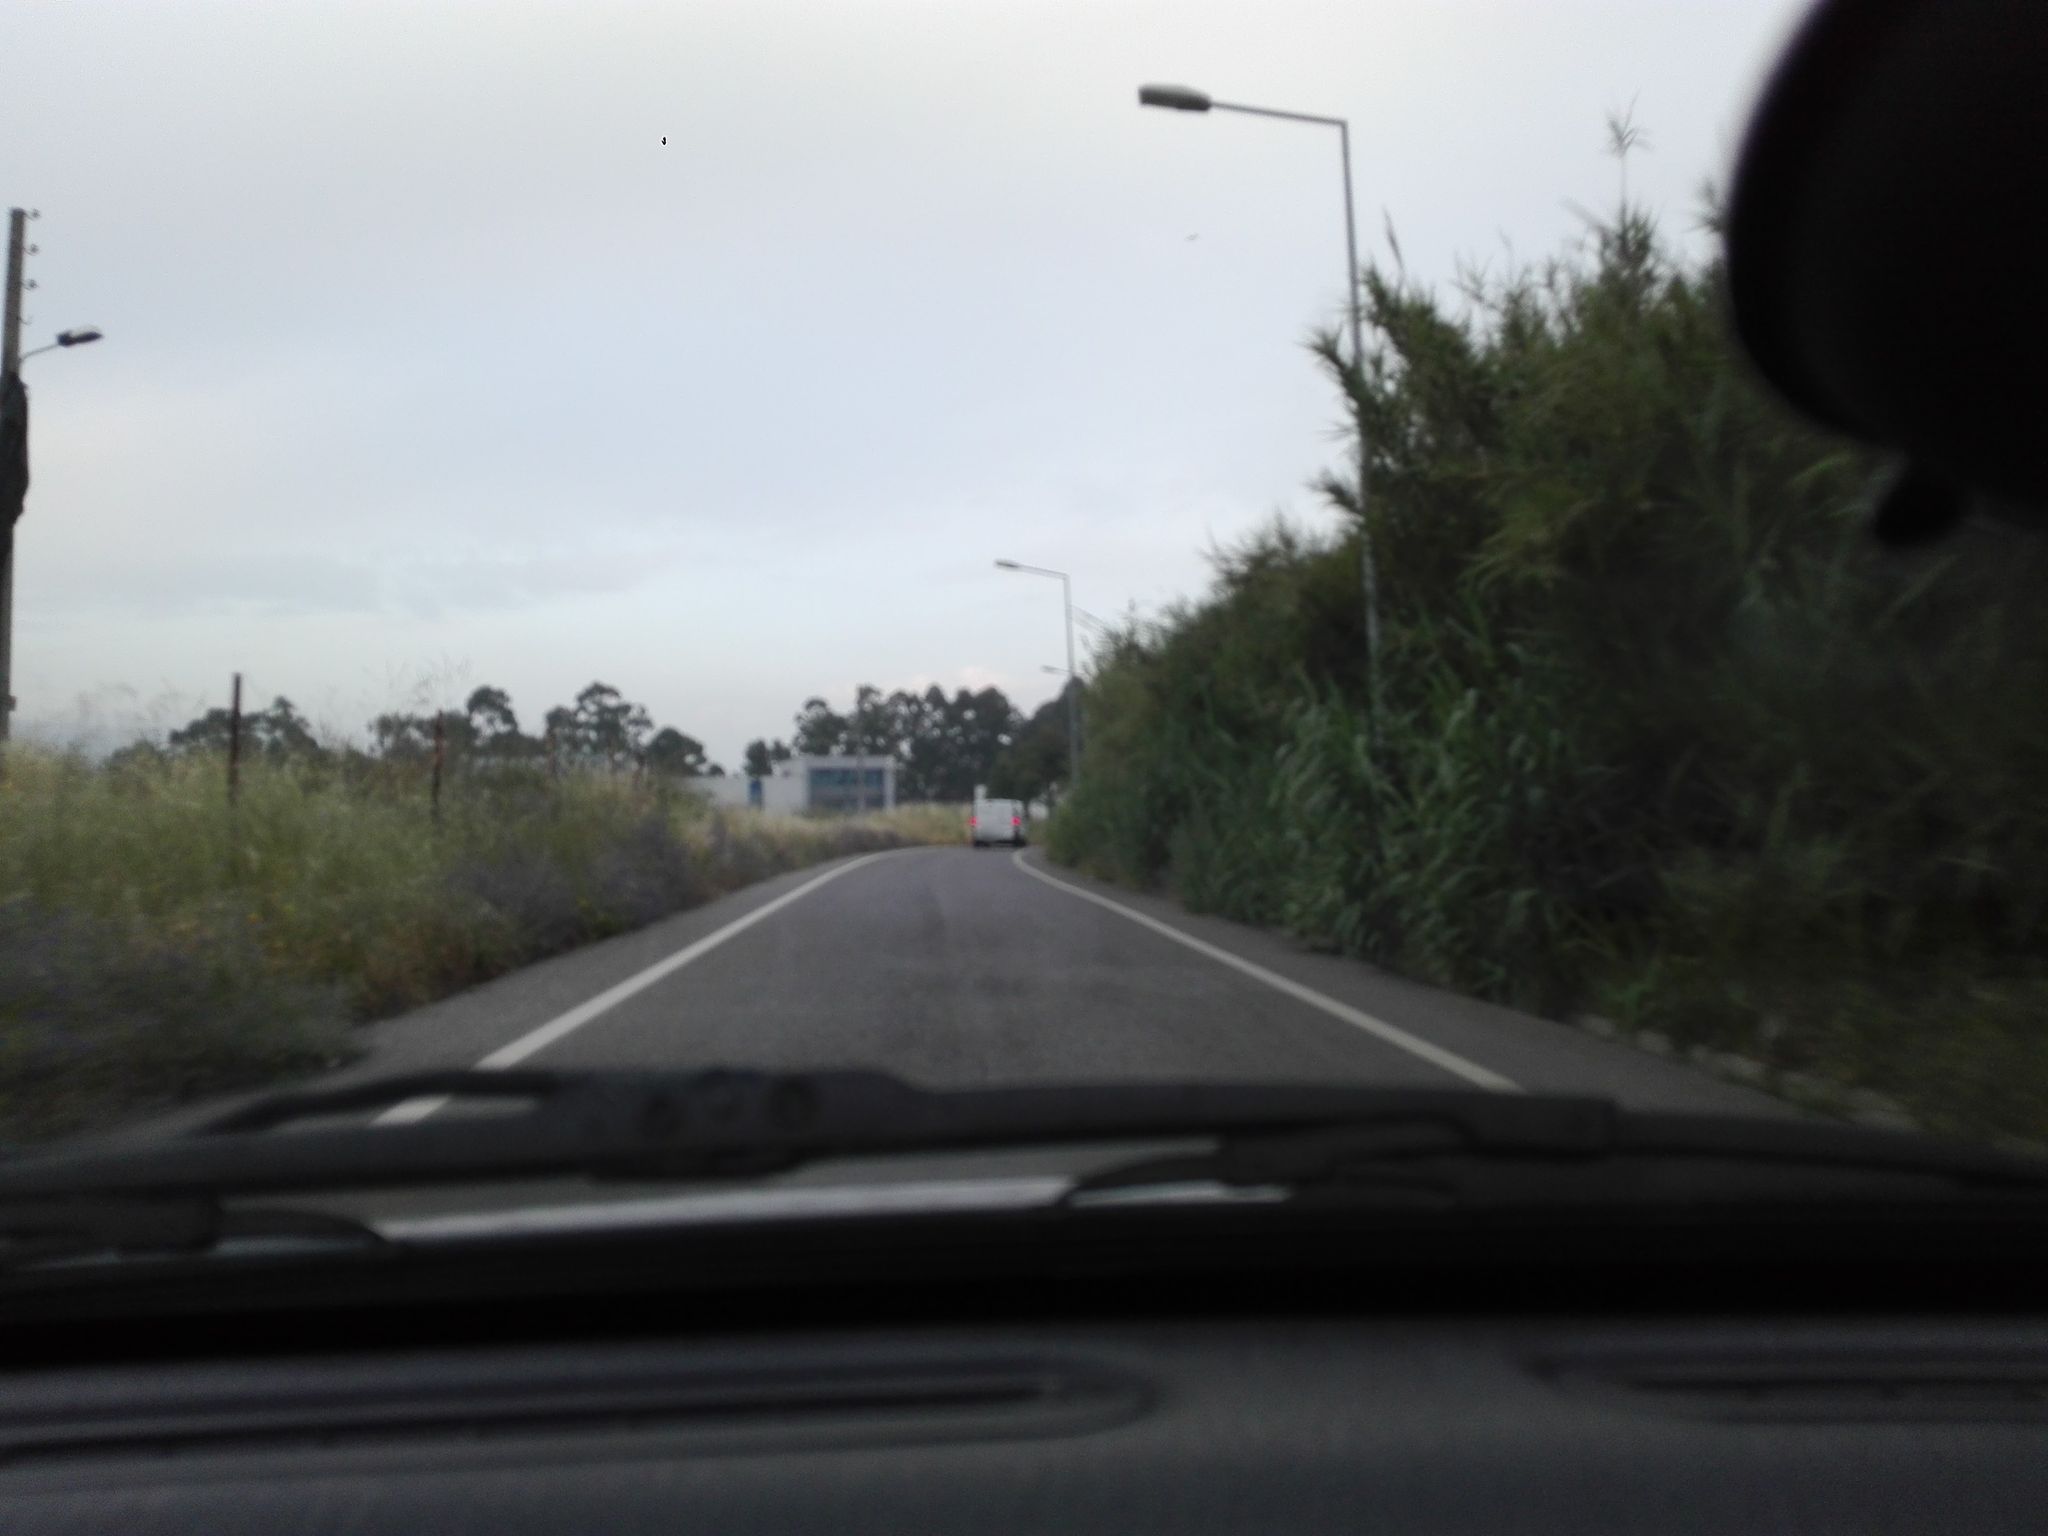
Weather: rainy
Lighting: day
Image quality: slightly poor
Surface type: driving surface
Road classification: residential, tertiary
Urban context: urban centre
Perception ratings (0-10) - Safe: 4.6, Lively: 3.09, Beautiful: 4.83, Boring: 4.67, Depressing: 5.24, Wealthy: 2.36